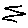
Label: zigzag